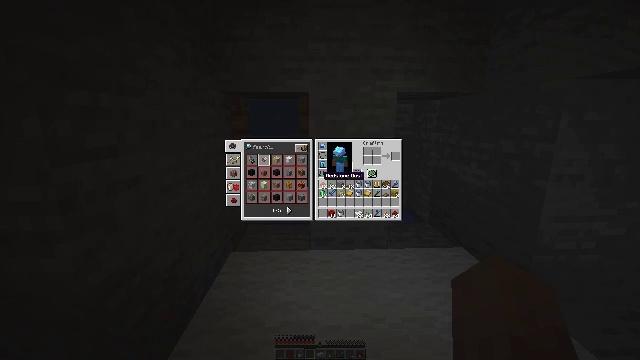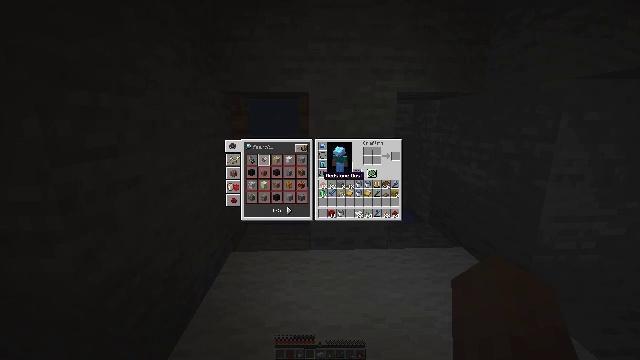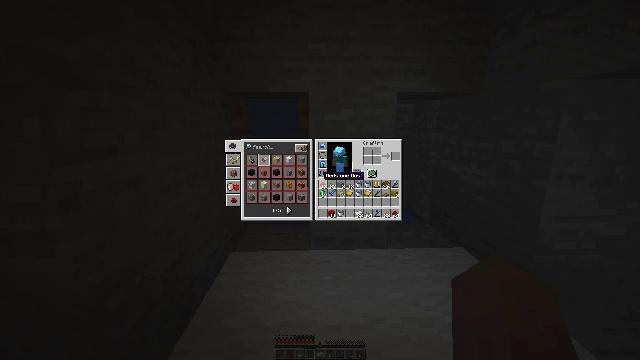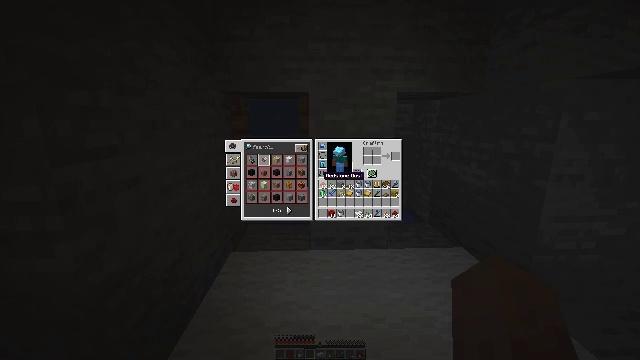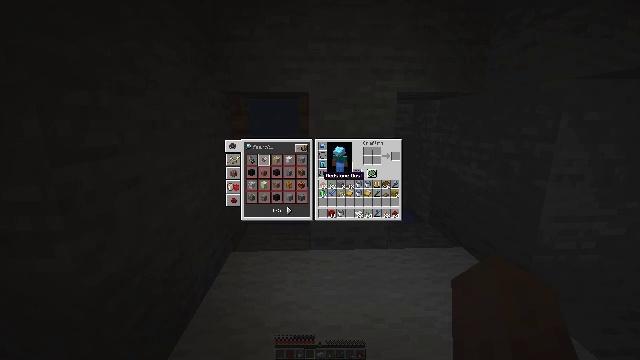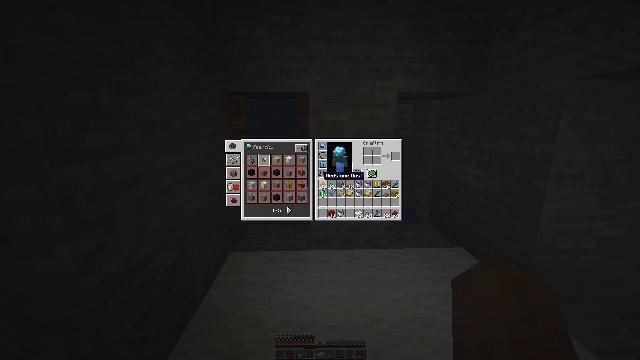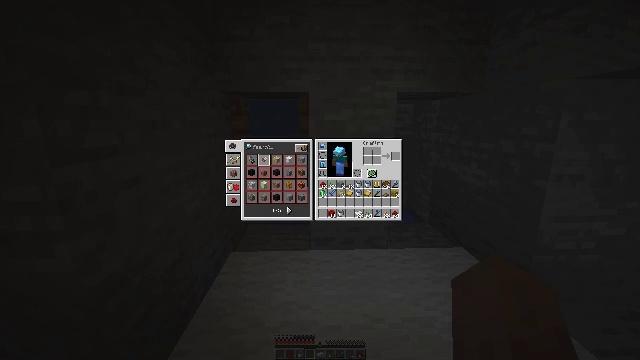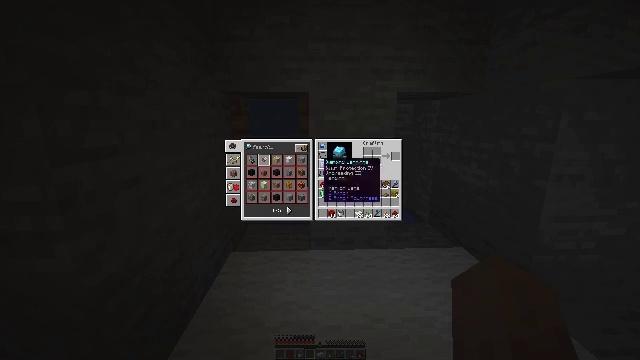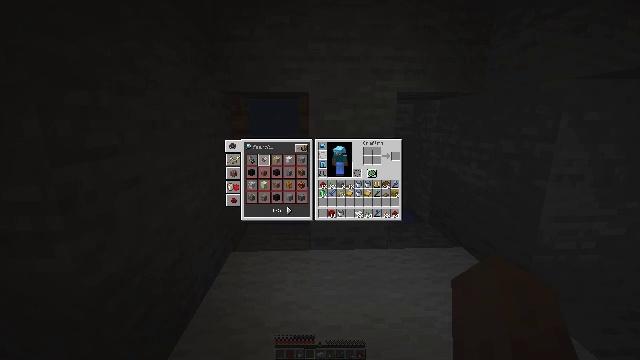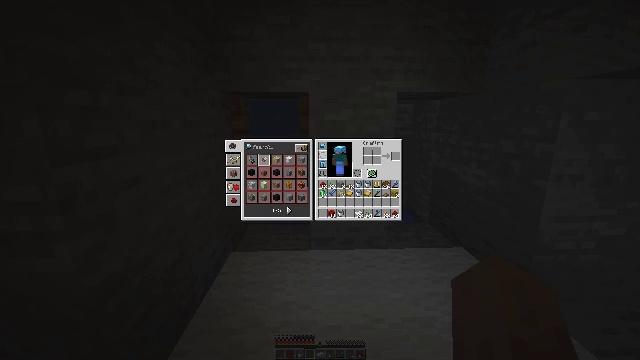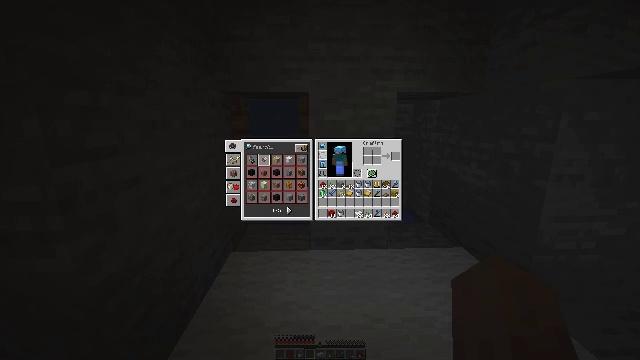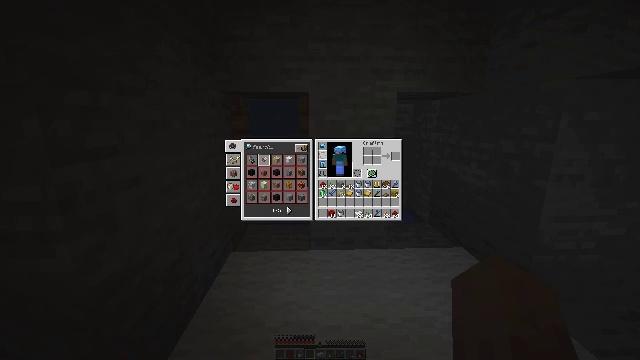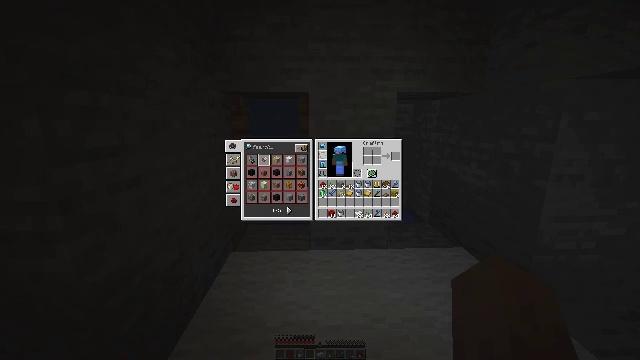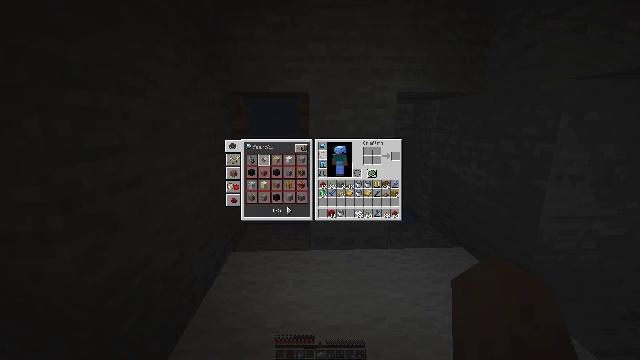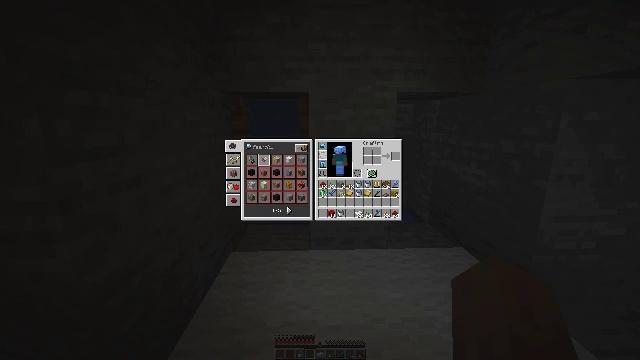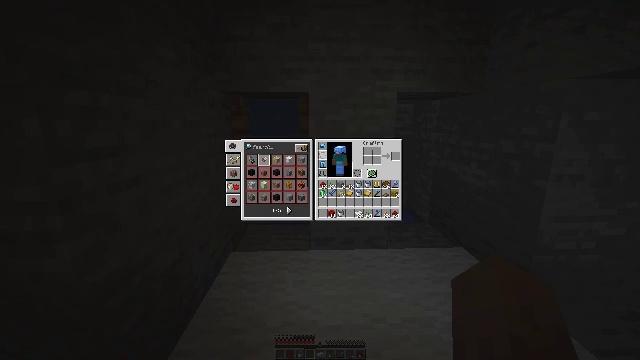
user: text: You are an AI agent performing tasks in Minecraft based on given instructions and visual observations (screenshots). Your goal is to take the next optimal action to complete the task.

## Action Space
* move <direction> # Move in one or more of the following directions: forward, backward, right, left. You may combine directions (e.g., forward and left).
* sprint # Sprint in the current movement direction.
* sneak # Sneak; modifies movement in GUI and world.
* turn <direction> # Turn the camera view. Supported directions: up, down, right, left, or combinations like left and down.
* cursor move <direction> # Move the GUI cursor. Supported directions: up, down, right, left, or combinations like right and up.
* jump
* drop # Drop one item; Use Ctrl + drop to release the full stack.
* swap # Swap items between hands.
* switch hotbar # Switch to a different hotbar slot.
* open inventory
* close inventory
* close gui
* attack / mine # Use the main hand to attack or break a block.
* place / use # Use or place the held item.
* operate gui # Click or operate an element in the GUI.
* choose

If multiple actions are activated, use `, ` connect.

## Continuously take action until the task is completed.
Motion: motion action
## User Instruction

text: Drop an iron ingot.
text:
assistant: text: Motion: no_op
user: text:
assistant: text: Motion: no_op
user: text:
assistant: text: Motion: no_op
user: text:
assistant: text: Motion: no_op
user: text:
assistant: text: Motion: no_op
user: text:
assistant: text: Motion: no_op
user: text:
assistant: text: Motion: turn up
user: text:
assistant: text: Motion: turn up
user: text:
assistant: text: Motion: no_op
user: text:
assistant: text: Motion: no_op
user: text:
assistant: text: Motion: no_op
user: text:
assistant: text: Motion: no_op
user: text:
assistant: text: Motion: no_op
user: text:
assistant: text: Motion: no_op
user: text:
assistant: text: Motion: no_op
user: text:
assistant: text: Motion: no_op
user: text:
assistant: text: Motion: no_op
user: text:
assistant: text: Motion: no_op
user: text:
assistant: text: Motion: no_op
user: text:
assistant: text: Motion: no_op
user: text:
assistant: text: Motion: no_op
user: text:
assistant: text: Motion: no_op
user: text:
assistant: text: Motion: no_op
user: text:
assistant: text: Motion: no_op
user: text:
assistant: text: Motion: no_op
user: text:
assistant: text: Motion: no_op
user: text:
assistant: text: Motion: no_op
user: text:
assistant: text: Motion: no_op
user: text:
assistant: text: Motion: no_op
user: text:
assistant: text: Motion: no_op